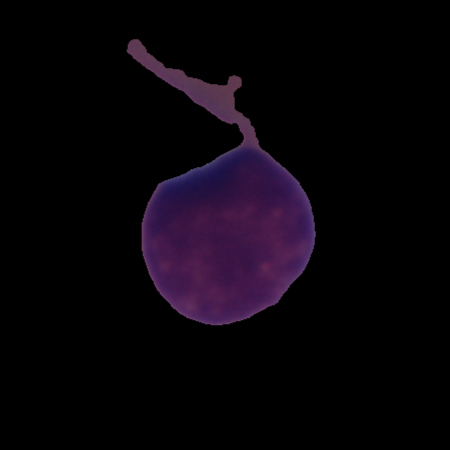
Label: healthy